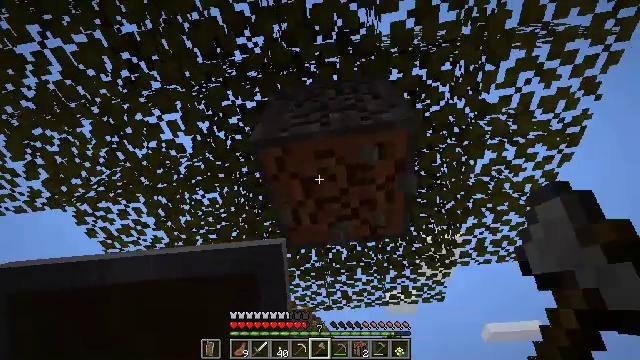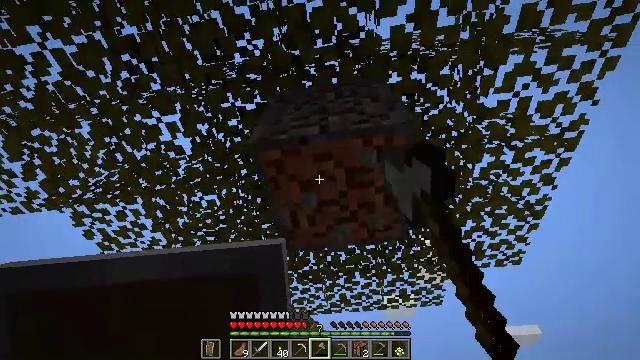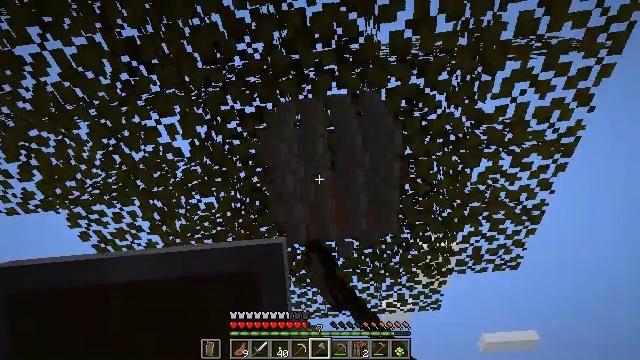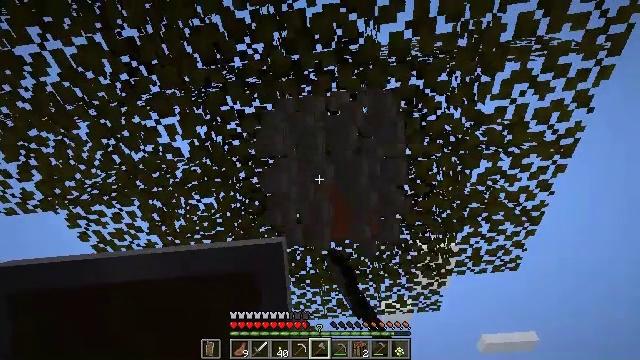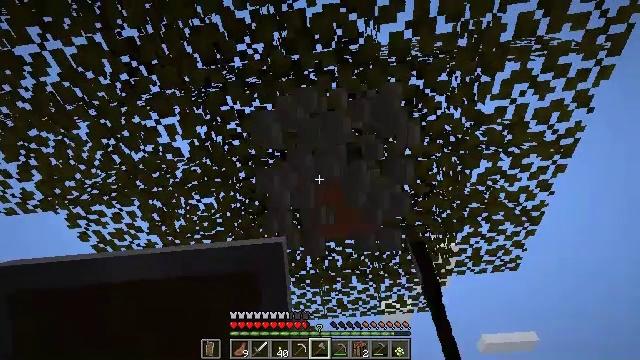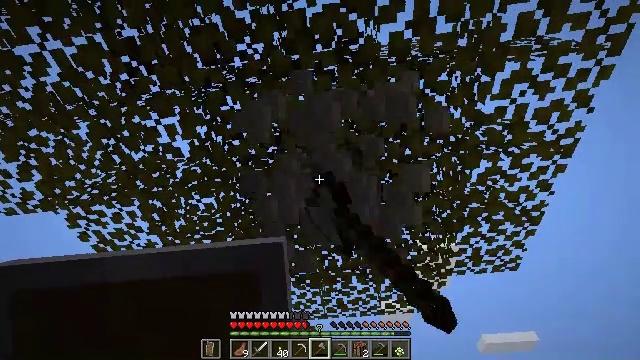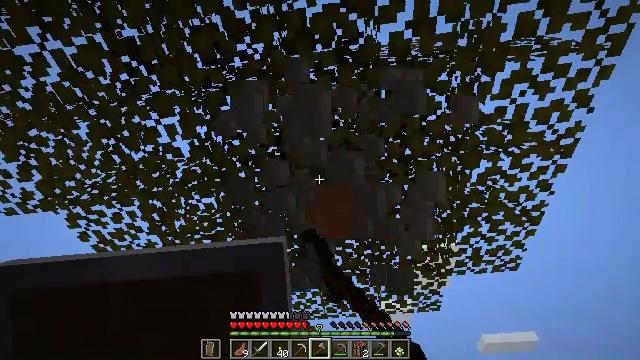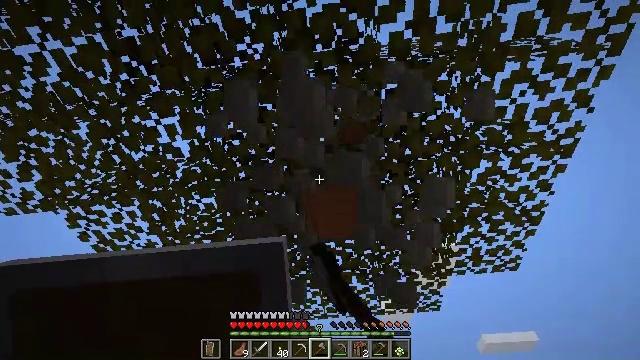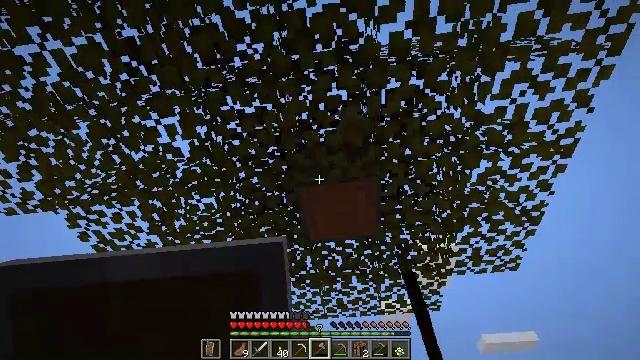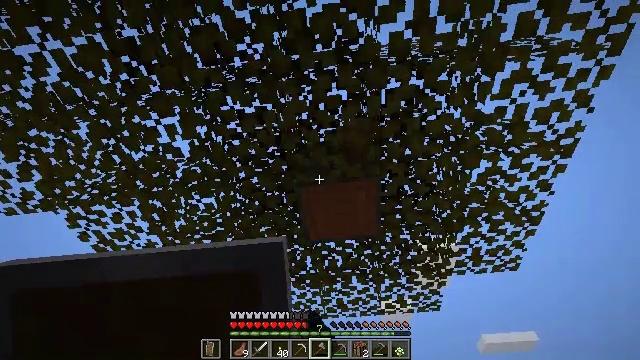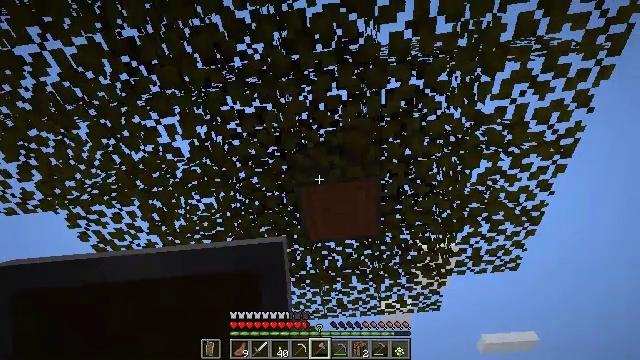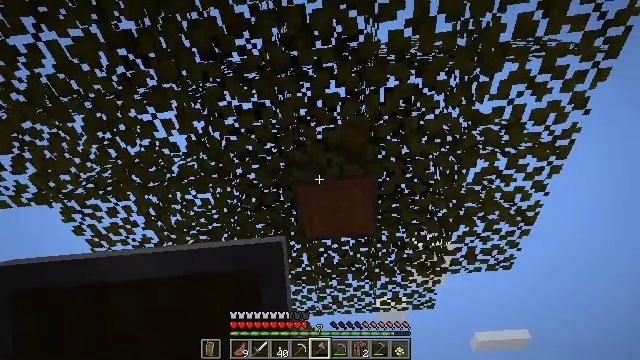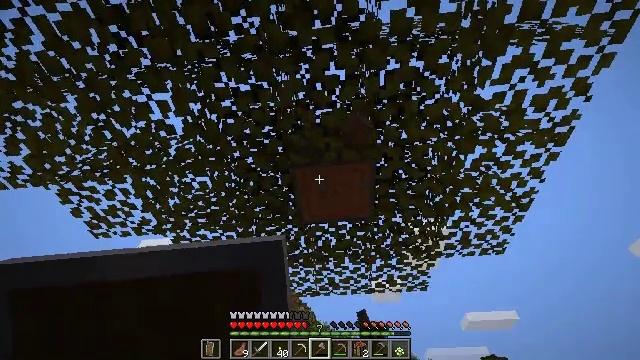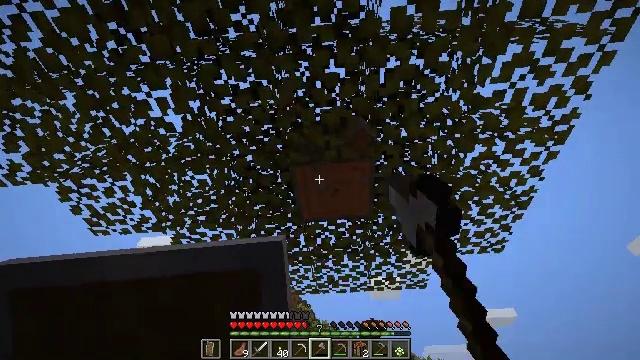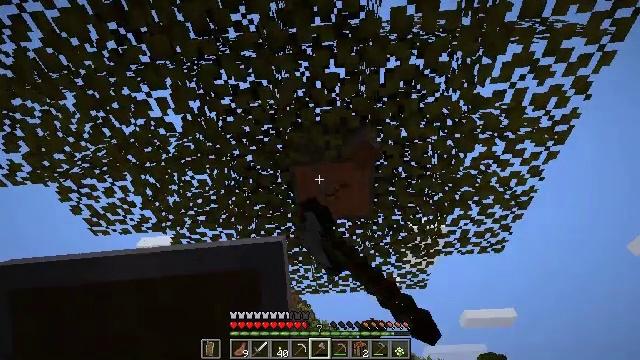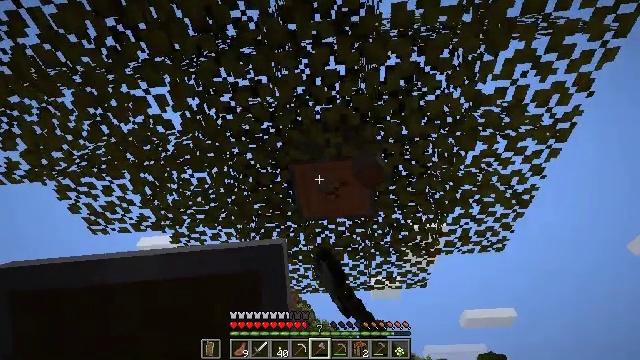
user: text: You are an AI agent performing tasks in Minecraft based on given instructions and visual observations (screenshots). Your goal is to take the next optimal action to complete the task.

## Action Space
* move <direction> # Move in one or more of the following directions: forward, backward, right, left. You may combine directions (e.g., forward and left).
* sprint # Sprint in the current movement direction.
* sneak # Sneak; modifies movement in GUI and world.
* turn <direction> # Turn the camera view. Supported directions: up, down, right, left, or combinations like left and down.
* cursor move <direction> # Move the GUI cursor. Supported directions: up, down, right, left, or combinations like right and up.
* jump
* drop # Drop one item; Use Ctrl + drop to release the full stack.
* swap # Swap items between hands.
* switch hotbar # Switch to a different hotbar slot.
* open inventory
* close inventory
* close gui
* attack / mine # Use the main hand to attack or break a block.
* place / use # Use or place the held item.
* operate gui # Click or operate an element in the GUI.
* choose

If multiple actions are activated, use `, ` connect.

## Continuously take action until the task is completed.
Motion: motion action
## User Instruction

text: Mine acacia log from the tree's trunk.
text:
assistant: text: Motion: attack / mine
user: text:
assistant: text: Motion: attack / mine
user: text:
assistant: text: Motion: attack / mine
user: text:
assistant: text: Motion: attack / mine
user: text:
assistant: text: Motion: attack / mine
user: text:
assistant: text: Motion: attack / mine
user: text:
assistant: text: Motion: attack / mine
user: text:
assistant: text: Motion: attack / mine
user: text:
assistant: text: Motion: attack / mine
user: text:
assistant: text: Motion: attack / mine
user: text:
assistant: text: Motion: turn right, attack / mine
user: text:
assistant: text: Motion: turn down, attack / mine
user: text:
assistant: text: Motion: attack / mine
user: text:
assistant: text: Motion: attack / mine
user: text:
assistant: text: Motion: move forward, attack / mine
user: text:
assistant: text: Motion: move forward, attack / mine
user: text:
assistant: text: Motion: move forward, attack / mine
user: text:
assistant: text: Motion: attack / mine
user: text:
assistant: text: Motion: turn up, attack / mine
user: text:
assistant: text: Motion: attack / mine
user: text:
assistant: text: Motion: attack / mine
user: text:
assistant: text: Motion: attack / mine
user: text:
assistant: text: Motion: attack / mine
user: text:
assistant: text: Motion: attack / mine
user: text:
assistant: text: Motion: attack / mine
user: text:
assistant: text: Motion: attack / mine
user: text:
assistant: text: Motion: attack / mine
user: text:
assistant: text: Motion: attack / mine
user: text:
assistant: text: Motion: attack / mine
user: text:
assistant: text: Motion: attack / mine